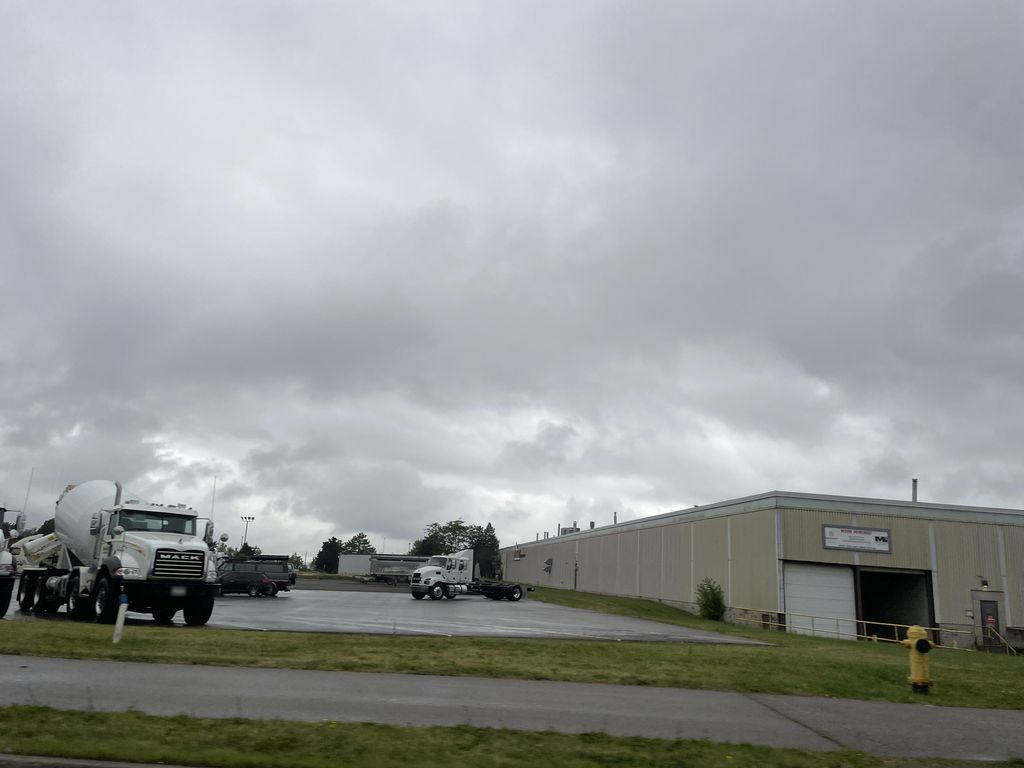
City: kitchener-waterloo